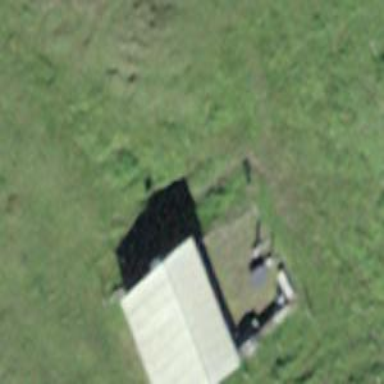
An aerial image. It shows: Shed building.